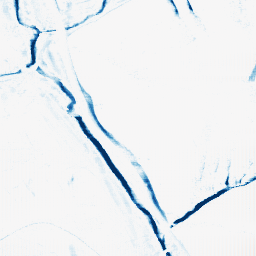
Category: morphological
Decomposition family: morphological_rect
Decomposition parameters: operation: closing
width: 10
height: 3
Upsampling method: fft_zeropad
Upsampling parameters: scale: 8
Upsampling scale: 8